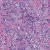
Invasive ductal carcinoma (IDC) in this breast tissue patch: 1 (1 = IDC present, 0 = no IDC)